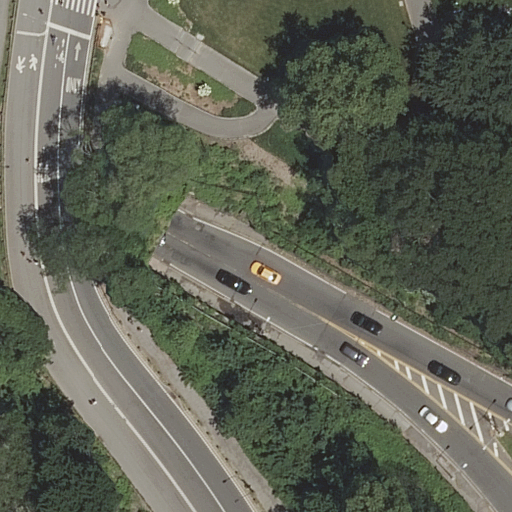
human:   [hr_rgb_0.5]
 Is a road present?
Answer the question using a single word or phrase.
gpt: yes

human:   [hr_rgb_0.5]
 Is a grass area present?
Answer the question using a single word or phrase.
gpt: yes

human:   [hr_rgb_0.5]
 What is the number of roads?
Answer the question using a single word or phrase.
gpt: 20

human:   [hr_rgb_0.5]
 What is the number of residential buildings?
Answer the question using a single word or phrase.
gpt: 0

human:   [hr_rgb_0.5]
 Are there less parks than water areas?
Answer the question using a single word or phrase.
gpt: no

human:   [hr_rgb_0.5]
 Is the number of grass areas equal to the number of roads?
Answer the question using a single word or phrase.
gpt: no

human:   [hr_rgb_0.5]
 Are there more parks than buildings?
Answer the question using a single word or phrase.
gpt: yes

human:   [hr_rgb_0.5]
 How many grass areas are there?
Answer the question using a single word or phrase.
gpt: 1

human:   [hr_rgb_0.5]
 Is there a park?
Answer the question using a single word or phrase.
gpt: yes

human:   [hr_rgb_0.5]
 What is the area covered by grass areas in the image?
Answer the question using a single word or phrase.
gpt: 6698m2

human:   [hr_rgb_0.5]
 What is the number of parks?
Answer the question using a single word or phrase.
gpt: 1

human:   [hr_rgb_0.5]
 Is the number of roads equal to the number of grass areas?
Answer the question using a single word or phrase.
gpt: no

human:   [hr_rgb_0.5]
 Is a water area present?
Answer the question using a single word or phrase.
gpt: no

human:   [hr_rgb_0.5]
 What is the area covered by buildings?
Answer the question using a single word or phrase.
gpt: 0m2

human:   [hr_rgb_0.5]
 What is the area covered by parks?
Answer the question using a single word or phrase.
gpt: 10631m2

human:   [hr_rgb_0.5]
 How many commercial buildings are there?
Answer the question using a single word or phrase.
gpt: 0

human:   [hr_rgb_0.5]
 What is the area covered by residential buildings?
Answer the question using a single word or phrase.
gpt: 0m2

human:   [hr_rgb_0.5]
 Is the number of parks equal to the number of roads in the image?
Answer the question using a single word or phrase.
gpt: no

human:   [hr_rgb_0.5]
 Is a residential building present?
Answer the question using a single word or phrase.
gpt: no

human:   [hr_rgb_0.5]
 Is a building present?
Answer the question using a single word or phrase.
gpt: no

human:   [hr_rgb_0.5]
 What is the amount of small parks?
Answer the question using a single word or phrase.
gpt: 0

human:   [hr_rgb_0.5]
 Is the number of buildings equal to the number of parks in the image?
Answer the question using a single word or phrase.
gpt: no

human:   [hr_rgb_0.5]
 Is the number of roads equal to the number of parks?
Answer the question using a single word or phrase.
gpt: no

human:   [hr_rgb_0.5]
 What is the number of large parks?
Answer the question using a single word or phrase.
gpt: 1

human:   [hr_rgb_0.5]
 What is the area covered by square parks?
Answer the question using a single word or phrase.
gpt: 0m2

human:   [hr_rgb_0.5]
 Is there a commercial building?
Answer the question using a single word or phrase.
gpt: no

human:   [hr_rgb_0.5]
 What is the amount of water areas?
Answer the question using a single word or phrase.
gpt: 0

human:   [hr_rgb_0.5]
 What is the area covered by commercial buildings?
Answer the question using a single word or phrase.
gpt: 0m2

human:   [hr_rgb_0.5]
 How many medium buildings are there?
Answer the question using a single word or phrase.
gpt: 0

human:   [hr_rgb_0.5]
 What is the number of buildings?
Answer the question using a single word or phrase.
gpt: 0

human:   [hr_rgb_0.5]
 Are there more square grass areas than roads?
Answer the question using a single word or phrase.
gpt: no

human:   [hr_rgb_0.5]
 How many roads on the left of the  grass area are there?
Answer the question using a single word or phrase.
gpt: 20

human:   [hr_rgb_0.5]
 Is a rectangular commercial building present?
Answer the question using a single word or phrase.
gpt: no

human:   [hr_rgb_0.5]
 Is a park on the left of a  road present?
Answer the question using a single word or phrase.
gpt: no

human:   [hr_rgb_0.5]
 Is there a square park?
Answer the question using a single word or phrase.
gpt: no

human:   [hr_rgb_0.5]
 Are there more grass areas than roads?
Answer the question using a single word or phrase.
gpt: no

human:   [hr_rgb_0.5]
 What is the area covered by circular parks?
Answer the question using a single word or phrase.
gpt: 0m2

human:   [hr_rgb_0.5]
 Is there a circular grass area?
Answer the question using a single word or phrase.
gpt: no

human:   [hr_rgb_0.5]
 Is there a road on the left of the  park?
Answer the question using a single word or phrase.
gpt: yes

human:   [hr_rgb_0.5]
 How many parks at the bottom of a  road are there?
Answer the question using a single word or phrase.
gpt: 0

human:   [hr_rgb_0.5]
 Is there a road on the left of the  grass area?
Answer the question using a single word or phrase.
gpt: yes

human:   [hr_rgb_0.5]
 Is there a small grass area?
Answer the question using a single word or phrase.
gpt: no

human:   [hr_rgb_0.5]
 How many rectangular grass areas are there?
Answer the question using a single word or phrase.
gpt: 0

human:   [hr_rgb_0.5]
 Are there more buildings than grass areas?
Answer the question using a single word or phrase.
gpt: no

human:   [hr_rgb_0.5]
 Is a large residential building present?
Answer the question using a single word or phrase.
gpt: no

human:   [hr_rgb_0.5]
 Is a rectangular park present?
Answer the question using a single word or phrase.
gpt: yes

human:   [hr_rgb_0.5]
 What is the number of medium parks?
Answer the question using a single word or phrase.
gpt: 0

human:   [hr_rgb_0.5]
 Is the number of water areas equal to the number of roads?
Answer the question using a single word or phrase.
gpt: no

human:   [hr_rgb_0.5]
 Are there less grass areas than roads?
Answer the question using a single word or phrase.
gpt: yes

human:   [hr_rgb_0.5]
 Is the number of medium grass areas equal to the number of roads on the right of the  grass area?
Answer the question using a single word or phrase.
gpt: yes

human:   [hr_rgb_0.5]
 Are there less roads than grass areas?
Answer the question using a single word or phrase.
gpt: no

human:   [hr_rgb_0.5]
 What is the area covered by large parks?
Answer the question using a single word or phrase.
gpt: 10631m2

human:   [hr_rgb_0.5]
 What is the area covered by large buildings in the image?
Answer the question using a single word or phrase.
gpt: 0m2

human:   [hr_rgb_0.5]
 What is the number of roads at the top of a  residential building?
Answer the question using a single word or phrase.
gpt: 0

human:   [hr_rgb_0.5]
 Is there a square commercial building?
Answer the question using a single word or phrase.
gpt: no

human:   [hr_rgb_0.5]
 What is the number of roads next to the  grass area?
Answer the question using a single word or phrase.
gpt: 20

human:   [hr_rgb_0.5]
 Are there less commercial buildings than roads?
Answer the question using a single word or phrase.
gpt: yes

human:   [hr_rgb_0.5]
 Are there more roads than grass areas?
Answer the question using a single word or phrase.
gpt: yes

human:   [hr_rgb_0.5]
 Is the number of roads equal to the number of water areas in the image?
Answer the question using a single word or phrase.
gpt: no

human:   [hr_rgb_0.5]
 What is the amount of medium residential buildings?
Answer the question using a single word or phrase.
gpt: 0

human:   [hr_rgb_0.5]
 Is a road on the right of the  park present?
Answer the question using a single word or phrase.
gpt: no

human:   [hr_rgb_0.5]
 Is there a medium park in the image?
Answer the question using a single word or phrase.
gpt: no

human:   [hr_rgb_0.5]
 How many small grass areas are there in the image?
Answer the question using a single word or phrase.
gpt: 0

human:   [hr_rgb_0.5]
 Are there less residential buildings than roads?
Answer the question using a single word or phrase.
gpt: yes